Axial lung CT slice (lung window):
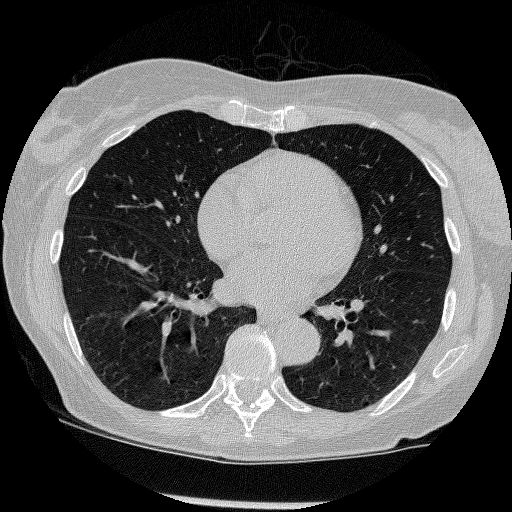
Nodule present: no